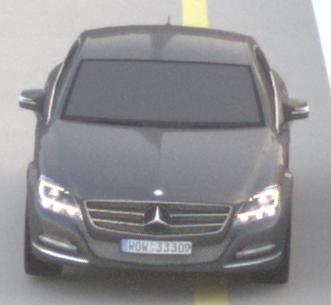
Make: Mercedes-Benz
Model: CLS Coupé 350
Detailed model: CLS-Class (218) Coupé
Model produced from: 2011/01
Model produced until: 2014/07
Doors: 4
Color: gray
Road condition: dry road
Daytime: sunrise or sunset
Contrast: low contrast